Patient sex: M
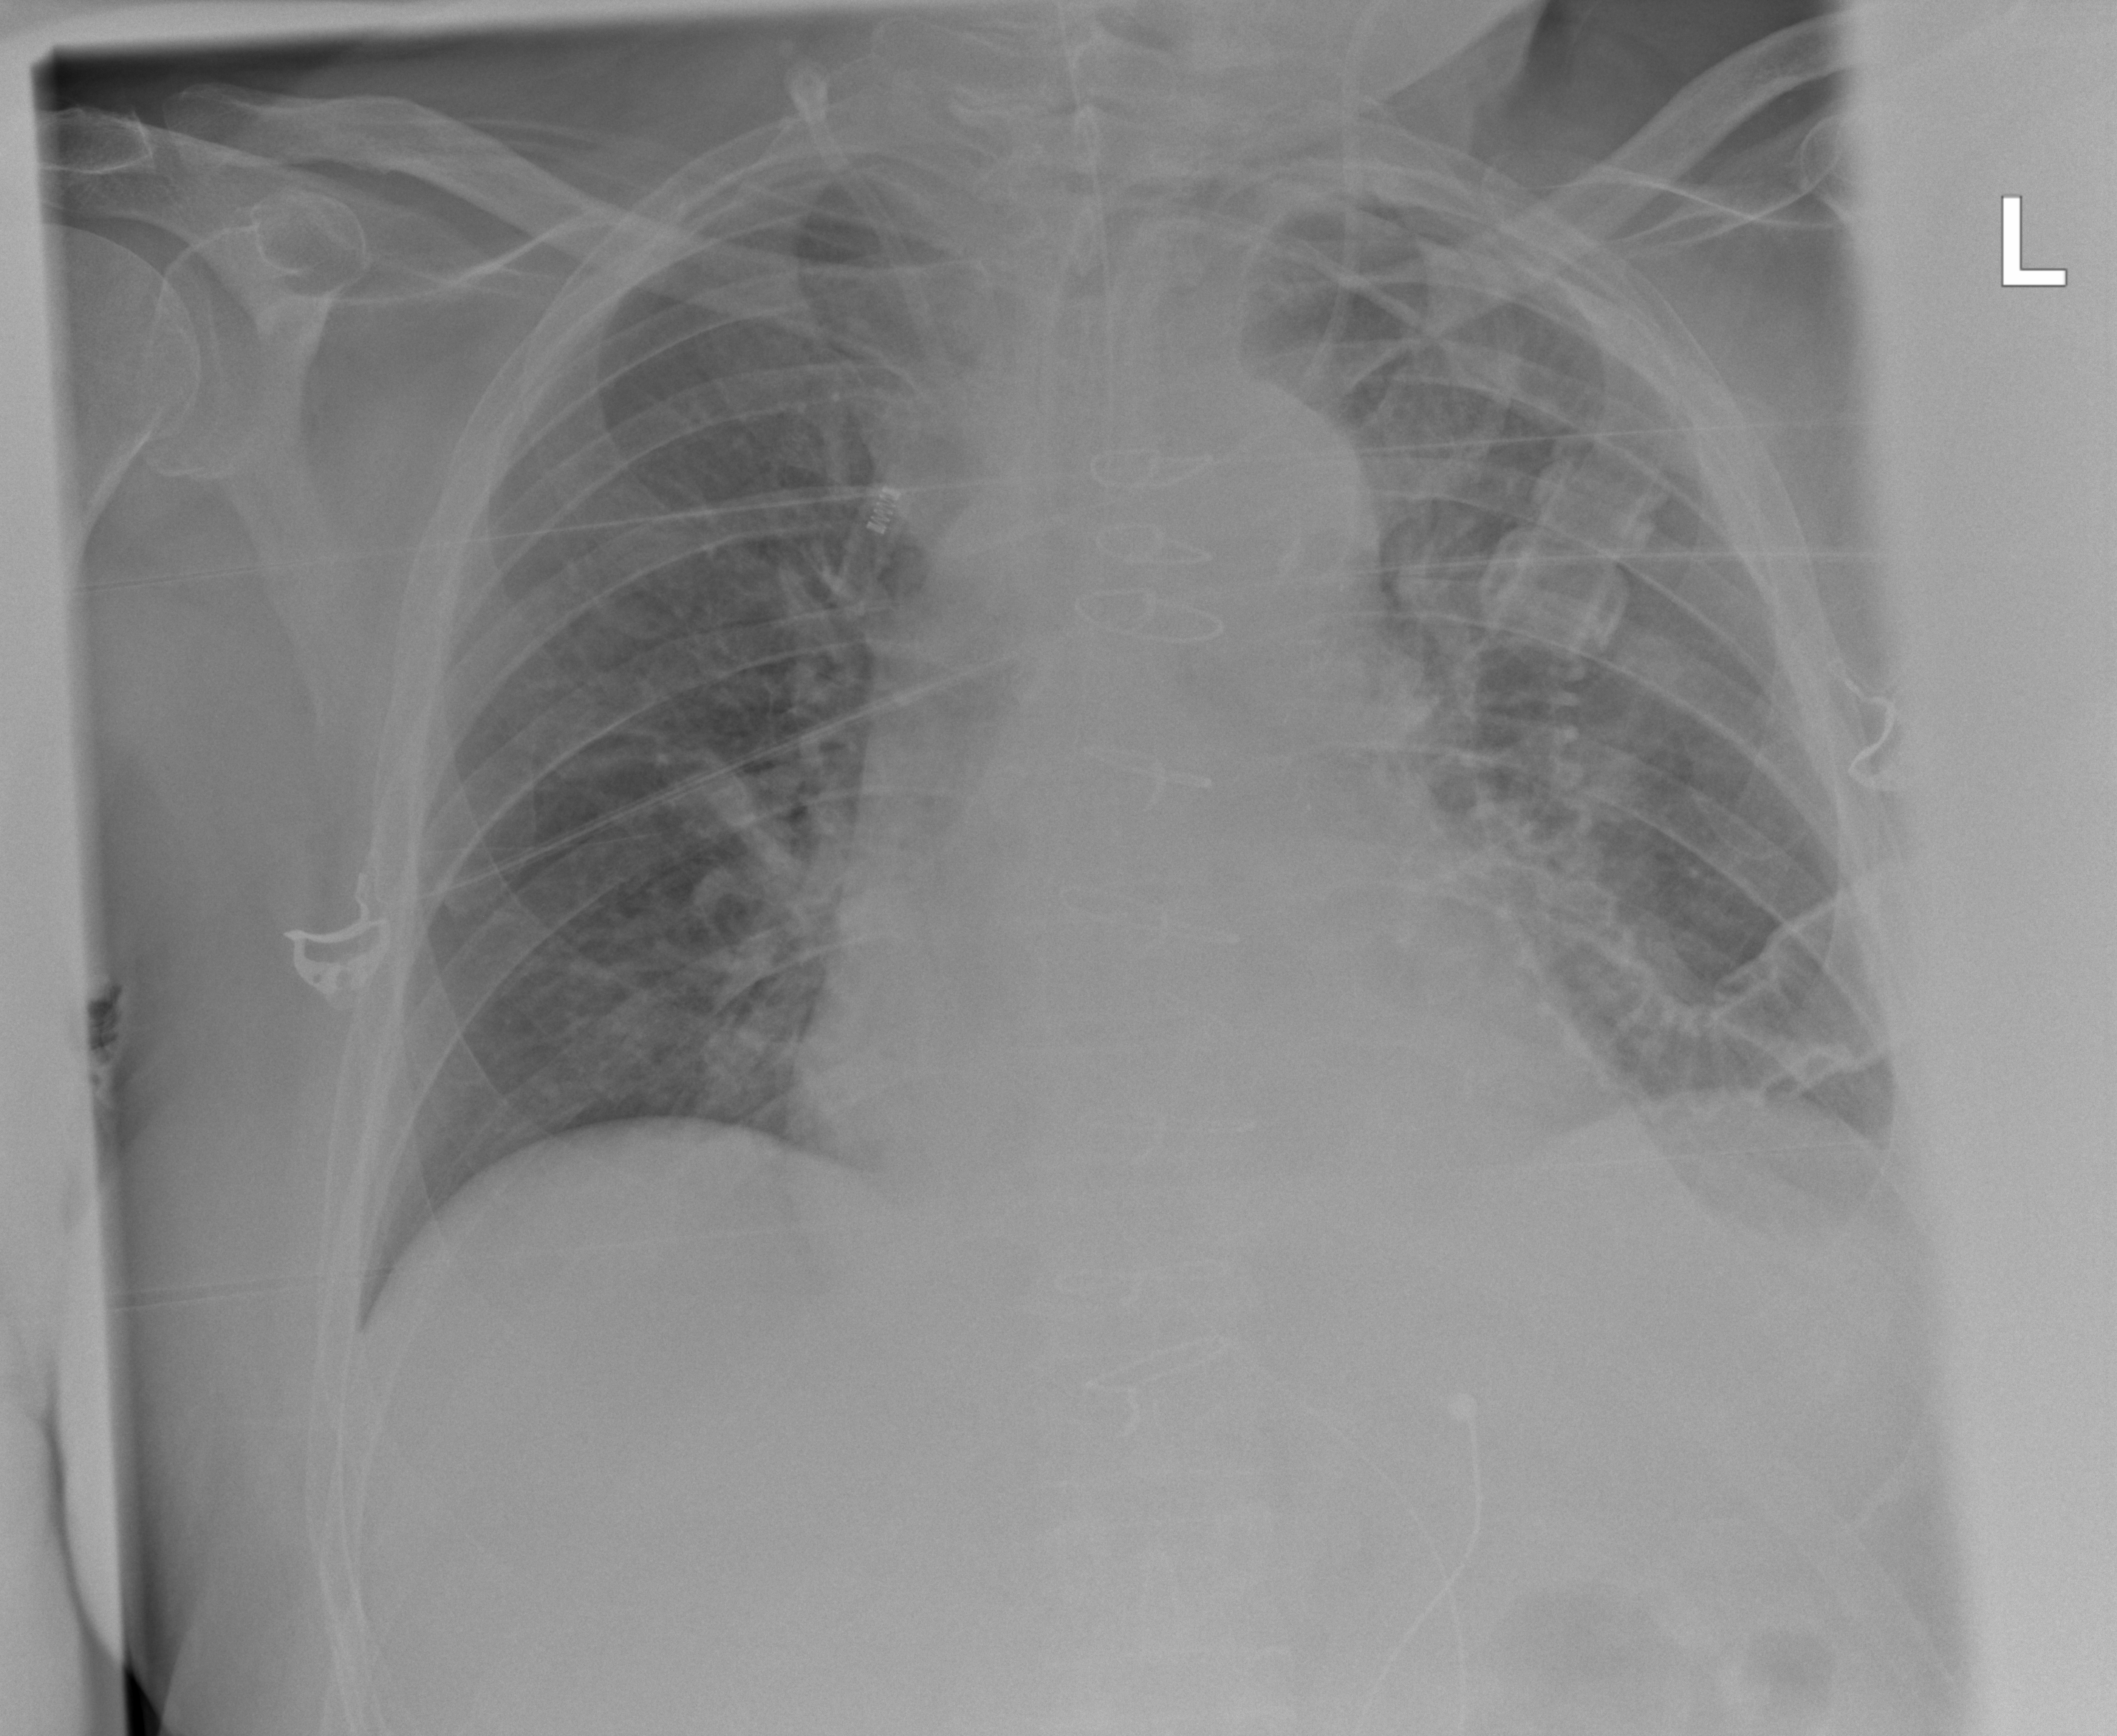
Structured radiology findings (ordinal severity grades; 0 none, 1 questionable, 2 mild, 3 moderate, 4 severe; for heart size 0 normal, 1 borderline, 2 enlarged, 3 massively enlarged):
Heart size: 2
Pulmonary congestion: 0
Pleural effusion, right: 0
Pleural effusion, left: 2
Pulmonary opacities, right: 0
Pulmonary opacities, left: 0
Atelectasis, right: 0
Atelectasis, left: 2